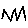
Label: zigzag